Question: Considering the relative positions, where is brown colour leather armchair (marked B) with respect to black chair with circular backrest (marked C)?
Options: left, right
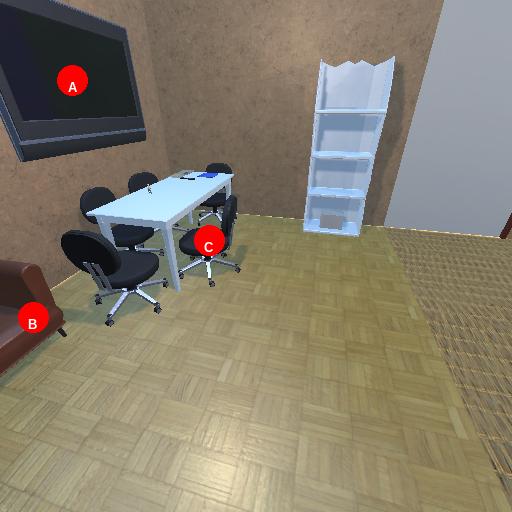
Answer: left